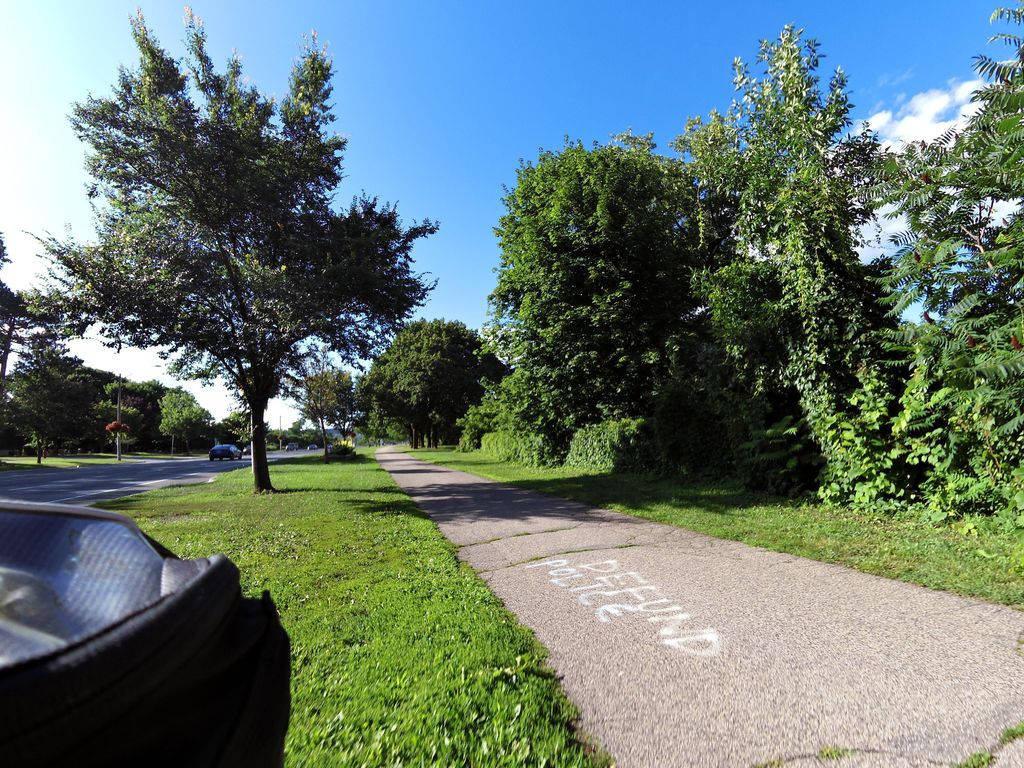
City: hamilton